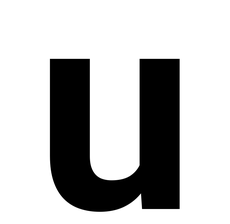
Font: Roboto_Bold